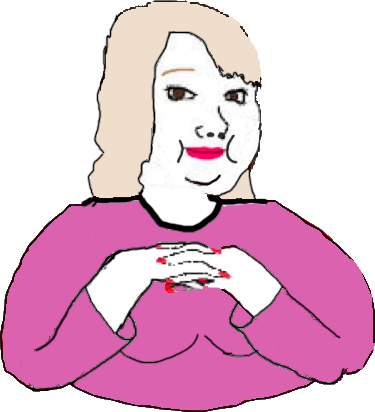
Label: 5_Abusive_Wife